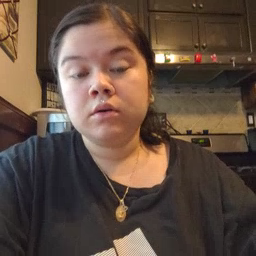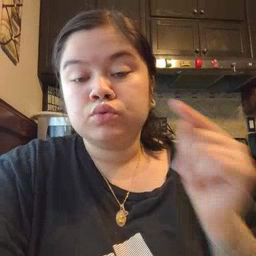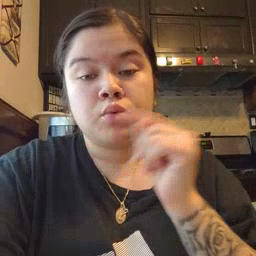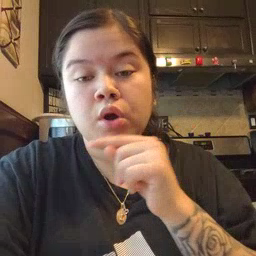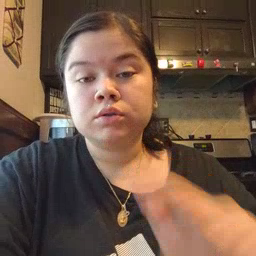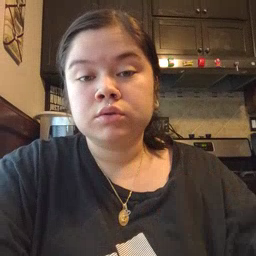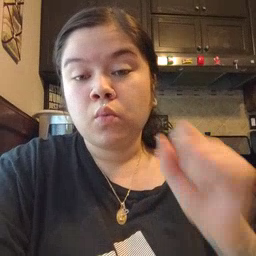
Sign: toothbrush